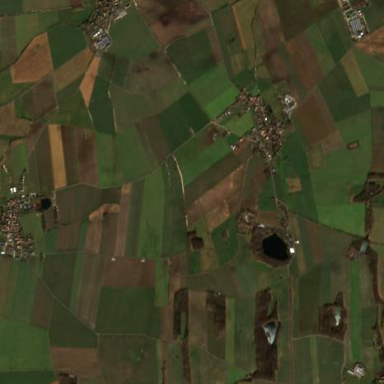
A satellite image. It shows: Picturesque farmland scene.